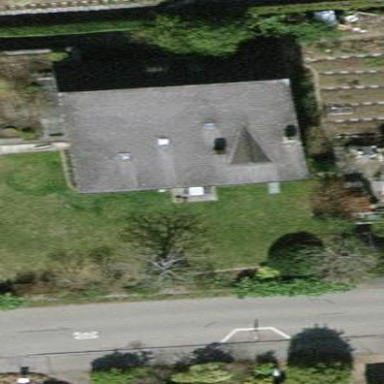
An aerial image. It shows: Building with tiled roof.